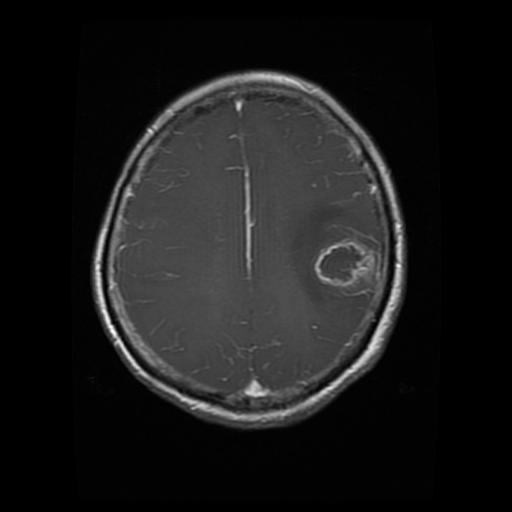
Label: glioma